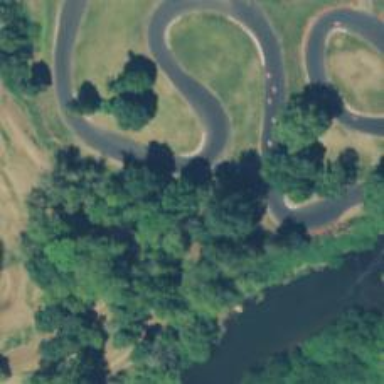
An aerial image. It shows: Raceway road.